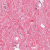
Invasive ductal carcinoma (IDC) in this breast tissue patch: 0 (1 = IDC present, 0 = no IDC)